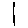
Label: line